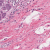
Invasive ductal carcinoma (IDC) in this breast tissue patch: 0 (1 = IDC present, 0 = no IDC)